Field crop: maize
Growth stage: 1
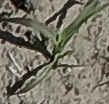
Species: sorghum